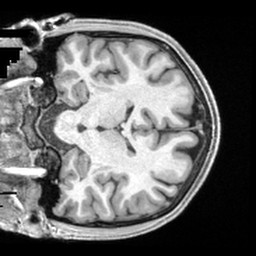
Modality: T1w
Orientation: coronal